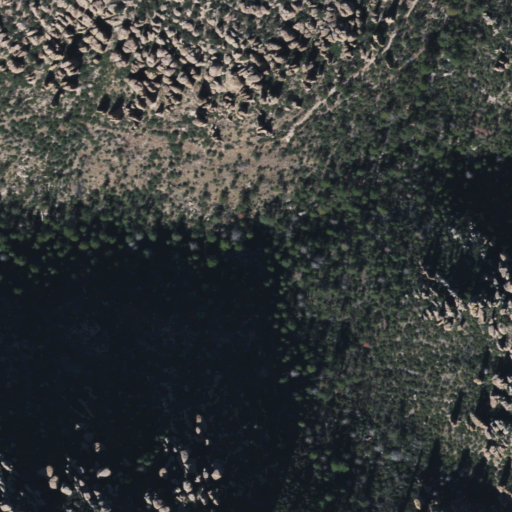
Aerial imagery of valley in Arizona named Totem Canyon containing shrub and evergreen forest